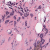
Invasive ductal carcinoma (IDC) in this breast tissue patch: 1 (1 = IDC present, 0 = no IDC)